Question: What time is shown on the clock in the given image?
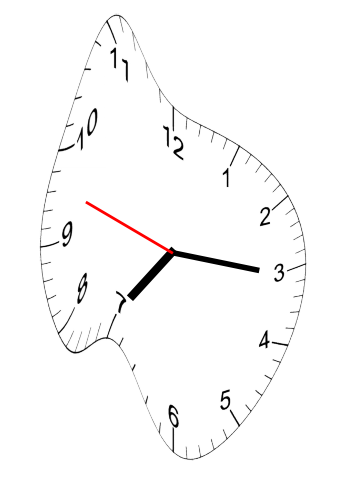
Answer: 07:15:48